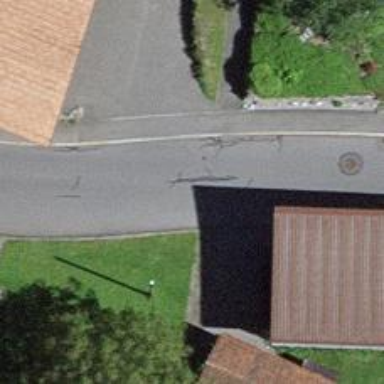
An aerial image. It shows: Residential road with paved surface and embankment.